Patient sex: M
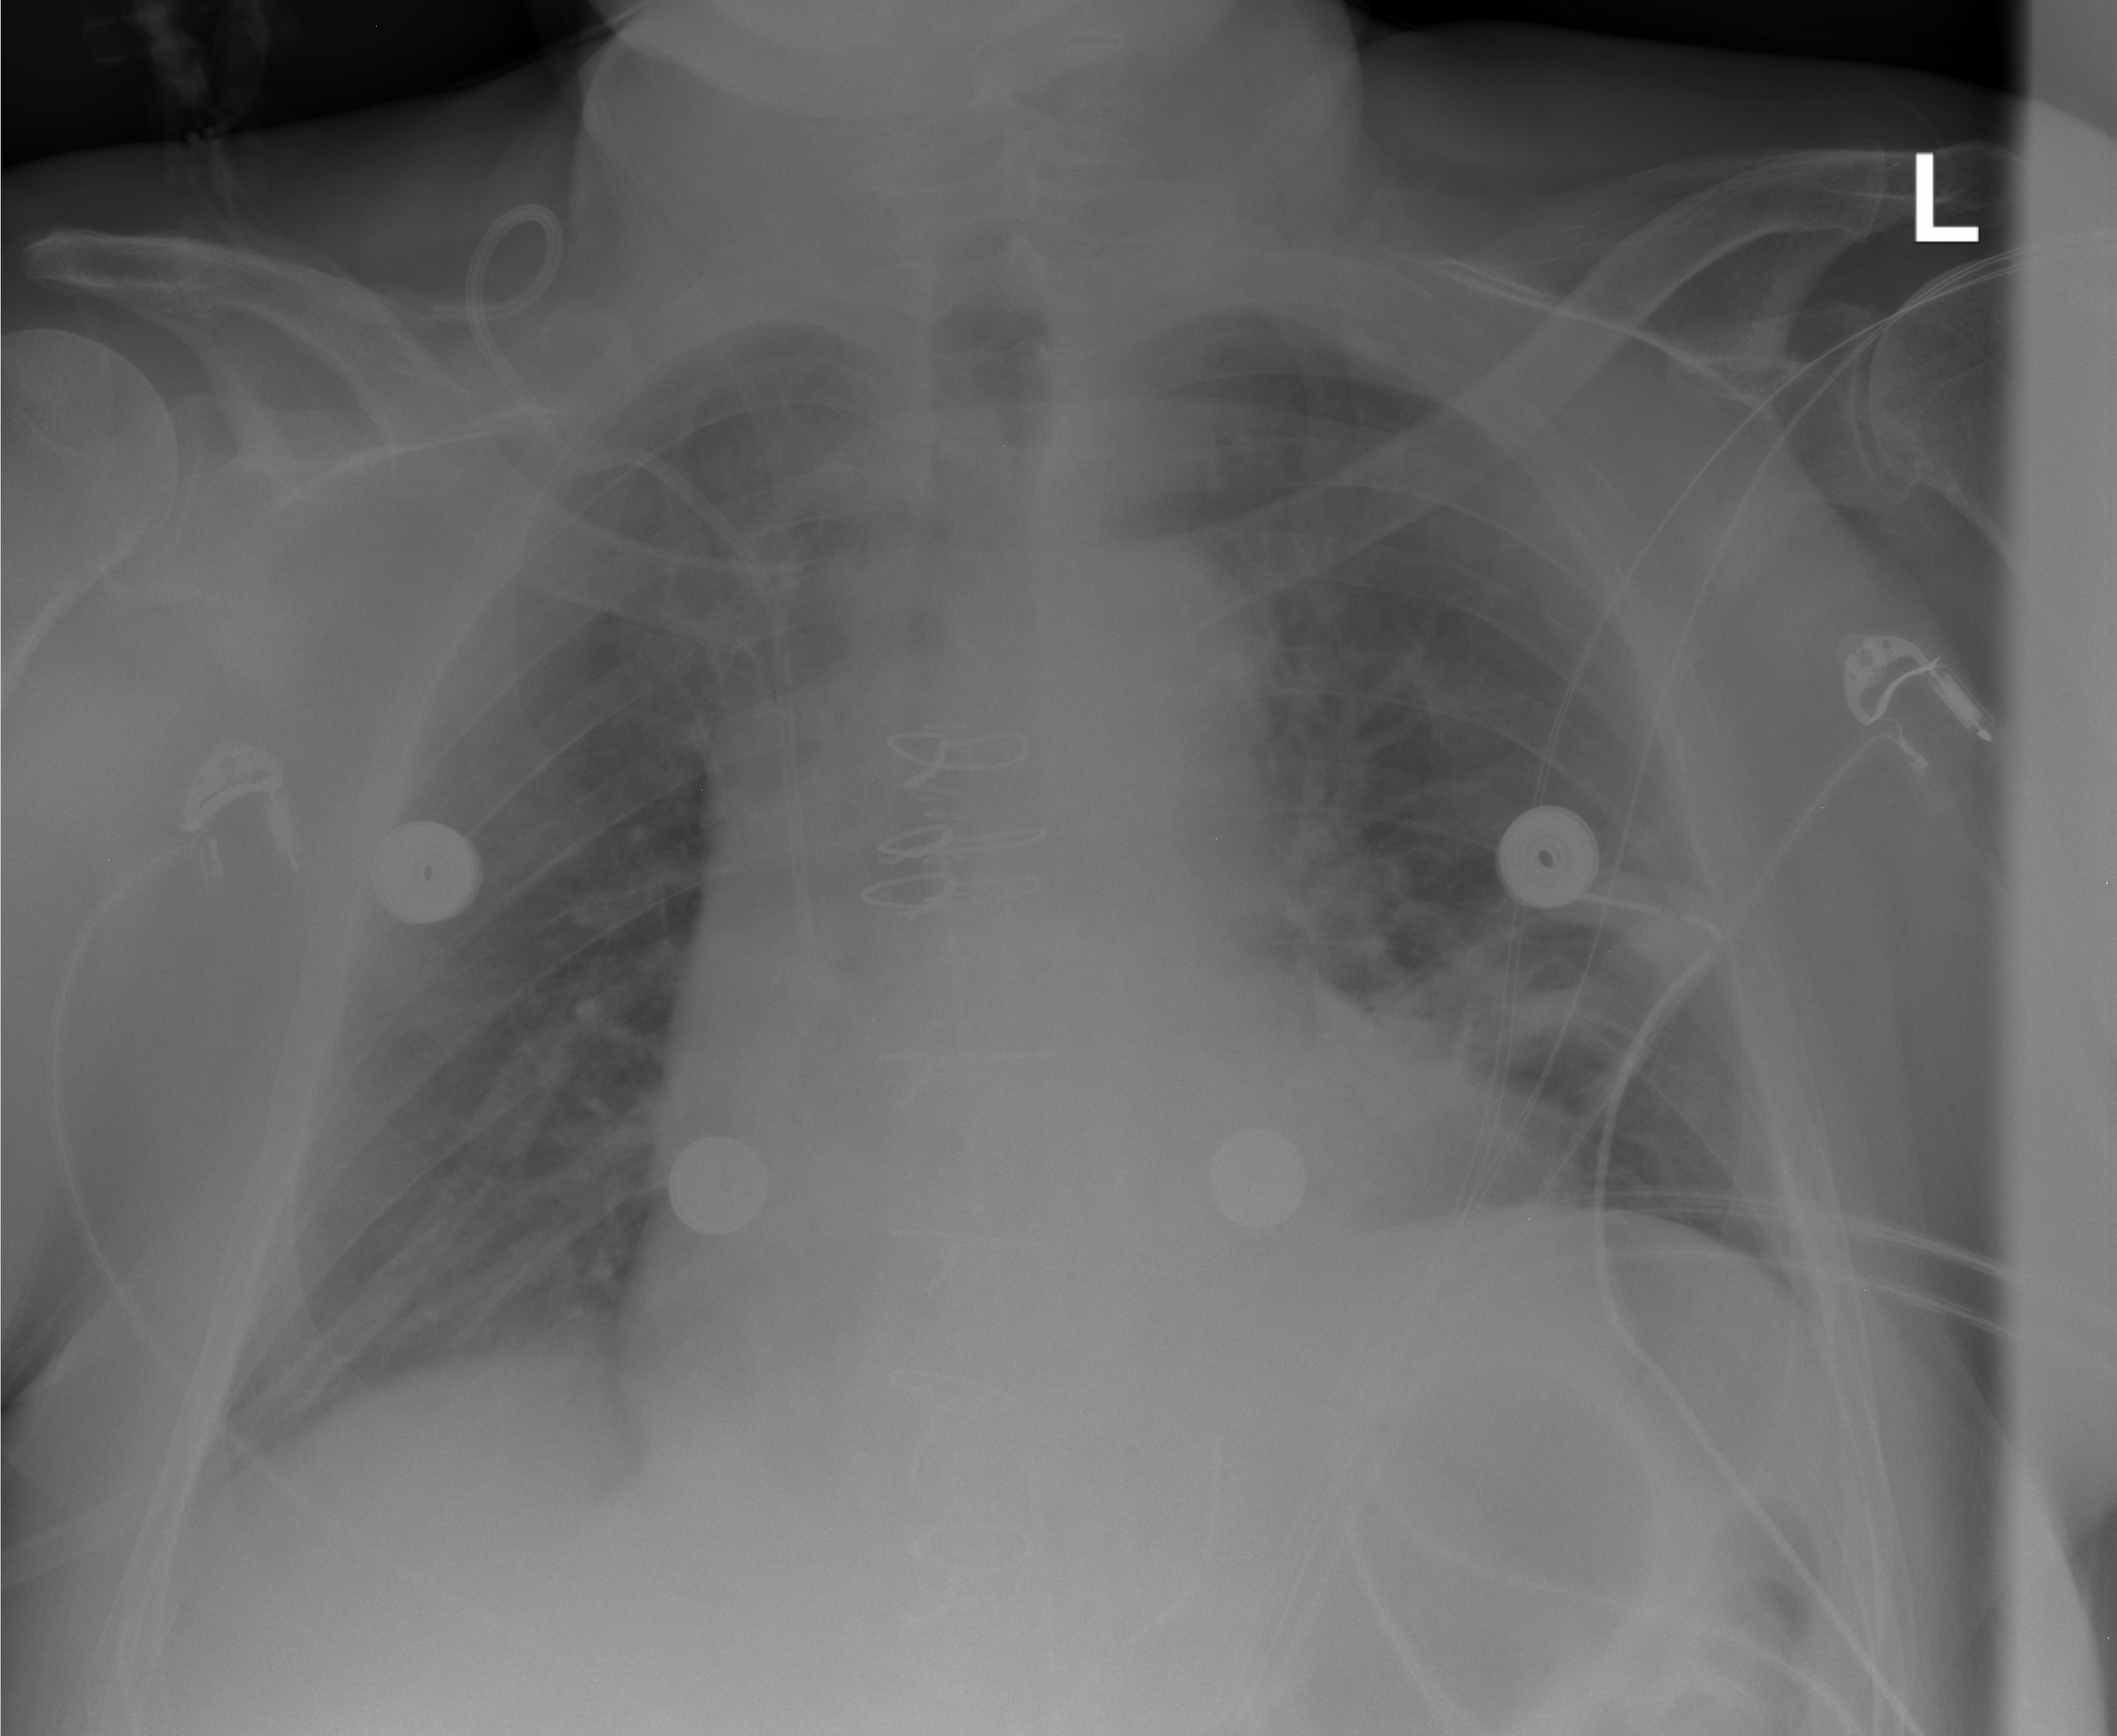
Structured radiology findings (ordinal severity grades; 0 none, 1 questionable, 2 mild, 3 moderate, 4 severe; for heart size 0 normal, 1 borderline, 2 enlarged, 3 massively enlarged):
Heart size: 0
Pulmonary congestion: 2
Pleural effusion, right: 0
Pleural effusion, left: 0
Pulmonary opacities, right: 0
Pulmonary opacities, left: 0
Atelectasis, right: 0
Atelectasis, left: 2